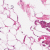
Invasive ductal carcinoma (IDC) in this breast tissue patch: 0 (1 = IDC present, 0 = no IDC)